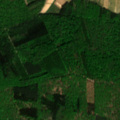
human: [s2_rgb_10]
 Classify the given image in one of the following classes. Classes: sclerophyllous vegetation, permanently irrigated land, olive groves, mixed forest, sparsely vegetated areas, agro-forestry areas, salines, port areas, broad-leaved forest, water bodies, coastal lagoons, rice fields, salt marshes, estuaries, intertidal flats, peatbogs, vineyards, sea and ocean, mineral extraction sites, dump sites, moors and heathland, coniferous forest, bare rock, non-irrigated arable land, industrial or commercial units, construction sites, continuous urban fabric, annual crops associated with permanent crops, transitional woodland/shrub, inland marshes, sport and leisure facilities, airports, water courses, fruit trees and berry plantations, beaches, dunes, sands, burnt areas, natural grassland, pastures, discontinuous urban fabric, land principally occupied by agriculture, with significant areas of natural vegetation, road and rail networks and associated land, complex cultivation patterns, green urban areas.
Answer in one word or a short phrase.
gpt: non-irrigated arable land, complex cultivation patterns, broad-leaved forest, mixed forest